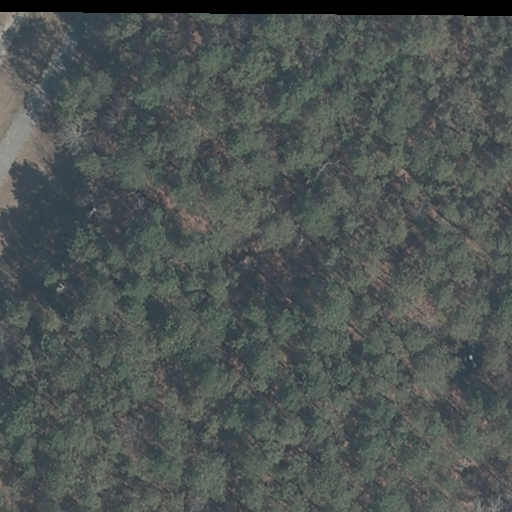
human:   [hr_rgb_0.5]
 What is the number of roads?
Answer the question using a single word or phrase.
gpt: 2

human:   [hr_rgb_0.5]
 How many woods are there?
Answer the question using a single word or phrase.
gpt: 1

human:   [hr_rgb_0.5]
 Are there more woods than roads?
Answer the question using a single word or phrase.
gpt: no

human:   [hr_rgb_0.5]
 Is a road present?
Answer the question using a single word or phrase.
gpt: yes

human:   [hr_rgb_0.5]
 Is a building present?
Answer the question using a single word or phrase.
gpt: no

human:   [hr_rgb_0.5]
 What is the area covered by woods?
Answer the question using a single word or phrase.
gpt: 1417m2

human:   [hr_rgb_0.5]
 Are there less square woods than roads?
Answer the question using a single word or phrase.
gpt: yes

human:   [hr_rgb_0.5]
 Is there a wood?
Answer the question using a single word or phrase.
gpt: yes

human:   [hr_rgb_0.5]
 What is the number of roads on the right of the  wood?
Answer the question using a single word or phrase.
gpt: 0

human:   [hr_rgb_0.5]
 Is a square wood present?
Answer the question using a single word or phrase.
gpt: no

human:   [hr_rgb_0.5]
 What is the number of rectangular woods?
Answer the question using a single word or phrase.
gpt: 1

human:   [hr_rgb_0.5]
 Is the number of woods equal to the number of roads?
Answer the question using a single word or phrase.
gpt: no

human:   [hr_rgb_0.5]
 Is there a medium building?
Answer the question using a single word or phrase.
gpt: no

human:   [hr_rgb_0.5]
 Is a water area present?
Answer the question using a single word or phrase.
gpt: no

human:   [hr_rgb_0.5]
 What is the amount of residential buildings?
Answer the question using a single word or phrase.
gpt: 0

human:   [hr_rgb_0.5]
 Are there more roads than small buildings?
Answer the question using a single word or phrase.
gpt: yes

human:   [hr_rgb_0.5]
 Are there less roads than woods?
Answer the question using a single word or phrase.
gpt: no

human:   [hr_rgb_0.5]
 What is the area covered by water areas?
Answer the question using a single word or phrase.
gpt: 0m2

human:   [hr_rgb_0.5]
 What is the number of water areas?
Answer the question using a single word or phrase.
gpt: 0

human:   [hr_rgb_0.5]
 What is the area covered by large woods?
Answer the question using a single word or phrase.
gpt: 1417m2

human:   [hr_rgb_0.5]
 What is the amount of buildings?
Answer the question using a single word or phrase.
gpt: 0

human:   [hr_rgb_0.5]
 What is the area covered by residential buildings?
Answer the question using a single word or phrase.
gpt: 0m2

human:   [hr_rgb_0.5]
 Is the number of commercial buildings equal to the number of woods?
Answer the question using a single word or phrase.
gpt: no

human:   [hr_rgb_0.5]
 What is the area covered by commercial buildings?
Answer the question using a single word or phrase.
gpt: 0m2

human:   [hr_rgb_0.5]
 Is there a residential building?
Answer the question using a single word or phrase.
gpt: no

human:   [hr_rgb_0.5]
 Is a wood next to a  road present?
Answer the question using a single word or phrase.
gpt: yes

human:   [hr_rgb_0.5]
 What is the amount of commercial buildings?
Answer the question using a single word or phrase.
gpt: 0

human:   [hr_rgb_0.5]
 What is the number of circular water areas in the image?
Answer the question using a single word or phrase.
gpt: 0

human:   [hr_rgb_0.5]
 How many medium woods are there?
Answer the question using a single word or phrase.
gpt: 0

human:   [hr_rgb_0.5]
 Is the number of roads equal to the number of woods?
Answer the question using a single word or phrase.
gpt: no

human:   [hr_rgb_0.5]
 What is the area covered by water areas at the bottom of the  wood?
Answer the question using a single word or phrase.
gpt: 0m2

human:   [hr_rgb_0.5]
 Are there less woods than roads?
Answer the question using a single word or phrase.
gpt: yes

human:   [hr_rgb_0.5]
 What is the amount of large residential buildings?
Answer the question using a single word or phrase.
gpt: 0

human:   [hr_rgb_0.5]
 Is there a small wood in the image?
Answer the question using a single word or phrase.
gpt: no

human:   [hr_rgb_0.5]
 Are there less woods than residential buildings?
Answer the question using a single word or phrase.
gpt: no

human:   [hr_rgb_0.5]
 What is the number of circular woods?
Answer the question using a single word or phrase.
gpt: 0

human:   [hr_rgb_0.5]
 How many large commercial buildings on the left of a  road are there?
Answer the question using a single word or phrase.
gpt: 0

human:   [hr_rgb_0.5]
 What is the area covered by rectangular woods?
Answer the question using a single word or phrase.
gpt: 1417m2

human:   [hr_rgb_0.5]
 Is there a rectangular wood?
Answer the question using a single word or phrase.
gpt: yes

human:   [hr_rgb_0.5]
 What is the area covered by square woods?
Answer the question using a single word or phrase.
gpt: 0m2

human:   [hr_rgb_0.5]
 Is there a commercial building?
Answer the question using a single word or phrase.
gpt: no

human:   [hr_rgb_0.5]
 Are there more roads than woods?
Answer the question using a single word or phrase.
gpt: yes

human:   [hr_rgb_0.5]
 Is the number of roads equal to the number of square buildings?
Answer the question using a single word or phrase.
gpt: no

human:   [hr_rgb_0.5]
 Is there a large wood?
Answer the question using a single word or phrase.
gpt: yes

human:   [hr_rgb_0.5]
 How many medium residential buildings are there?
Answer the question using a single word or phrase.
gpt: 0

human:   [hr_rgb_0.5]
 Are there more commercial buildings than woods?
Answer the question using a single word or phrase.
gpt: no

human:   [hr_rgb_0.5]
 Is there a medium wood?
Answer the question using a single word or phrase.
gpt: no

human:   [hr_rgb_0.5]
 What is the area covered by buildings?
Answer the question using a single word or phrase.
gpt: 0m2

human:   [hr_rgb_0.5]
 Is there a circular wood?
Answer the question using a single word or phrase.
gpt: no

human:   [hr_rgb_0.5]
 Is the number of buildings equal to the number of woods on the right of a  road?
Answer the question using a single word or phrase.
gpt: yes

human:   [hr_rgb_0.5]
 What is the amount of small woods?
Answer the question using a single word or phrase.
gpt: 0

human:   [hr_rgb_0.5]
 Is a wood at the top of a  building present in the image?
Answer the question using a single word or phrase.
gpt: no

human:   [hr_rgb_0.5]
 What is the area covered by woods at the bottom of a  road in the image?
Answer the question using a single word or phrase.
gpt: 1417m2

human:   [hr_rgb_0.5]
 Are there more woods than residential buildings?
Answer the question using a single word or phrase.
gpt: yes

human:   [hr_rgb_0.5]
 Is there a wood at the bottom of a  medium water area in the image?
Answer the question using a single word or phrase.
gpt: no

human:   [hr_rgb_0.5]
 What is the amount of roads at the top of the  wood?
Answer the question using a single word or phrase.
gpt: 2

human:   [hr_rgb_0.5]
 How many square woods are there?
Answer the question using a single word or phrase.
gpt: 0

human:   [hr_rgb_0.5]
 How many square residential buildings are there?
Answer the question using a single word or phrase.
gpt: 0

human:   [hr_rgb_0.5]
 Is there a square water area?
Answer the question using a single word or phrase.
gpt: no

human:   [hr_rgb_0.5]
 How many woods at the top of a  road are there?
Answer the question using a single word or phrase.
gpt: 0

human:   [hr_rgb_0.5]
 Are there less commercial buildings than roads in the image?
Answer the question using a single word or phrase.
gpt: yes

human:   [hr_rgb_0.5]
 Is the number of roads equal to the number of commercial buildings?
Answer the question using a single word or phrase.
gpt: no

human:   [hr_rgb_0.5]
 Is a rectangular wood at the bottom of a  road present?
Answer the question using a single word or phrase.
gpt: yes

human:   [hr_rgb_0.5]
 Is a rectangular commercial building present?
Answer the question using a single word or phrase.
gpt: no